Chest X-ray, AP view. Patient: 38 years old, sex F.
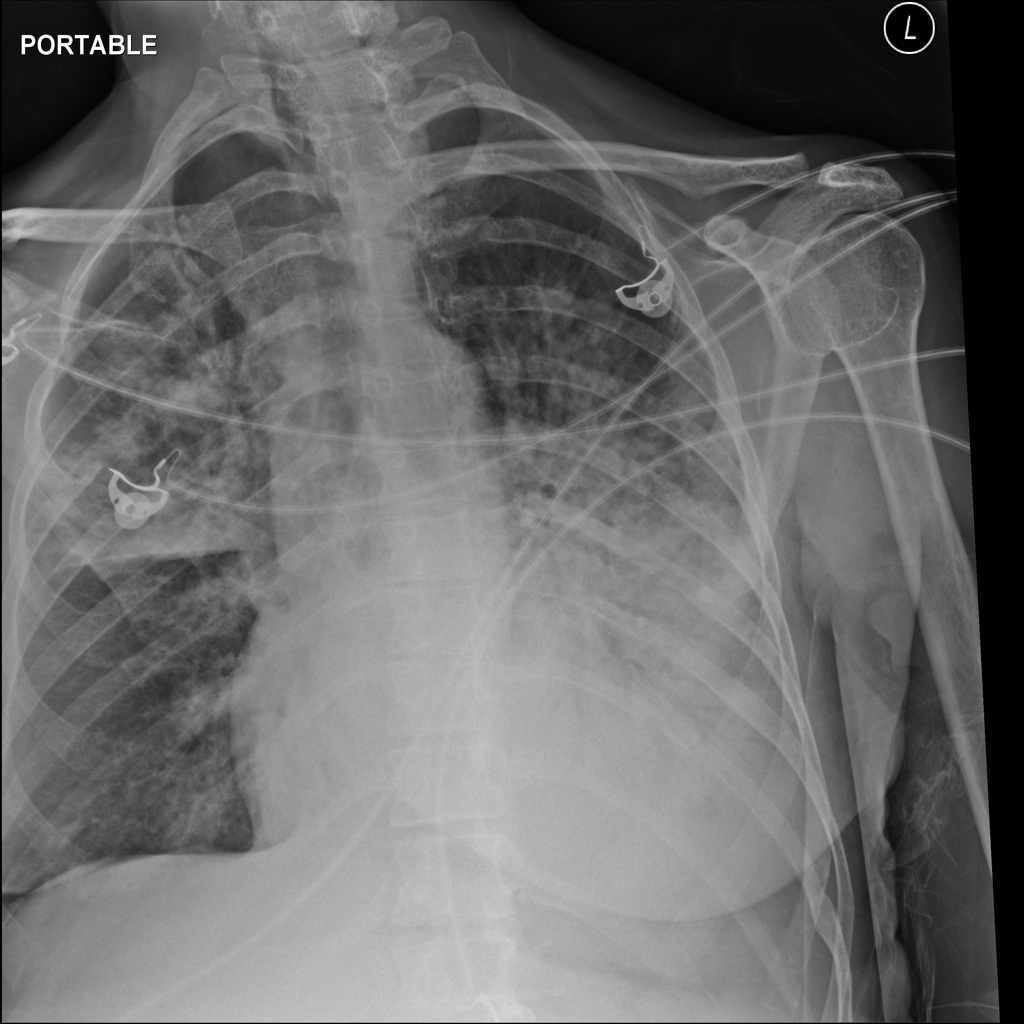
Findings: Effusion, Infiltration